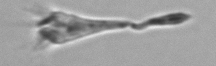
Label: Paratontonia_gracillima